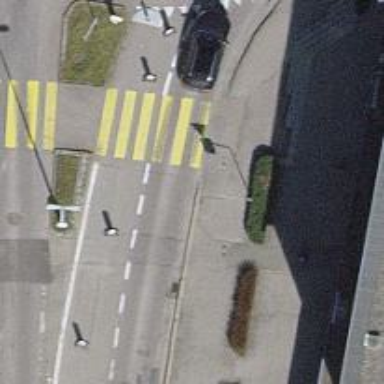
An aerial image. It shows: Uncontrolled zebra crossing on the road.